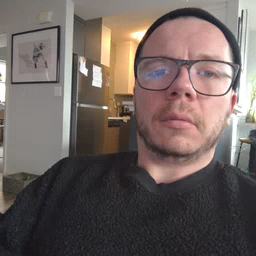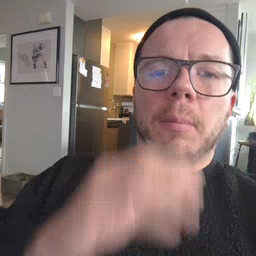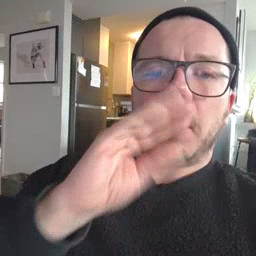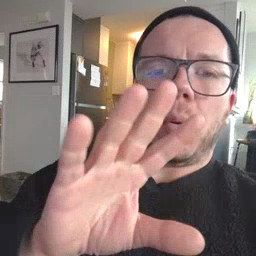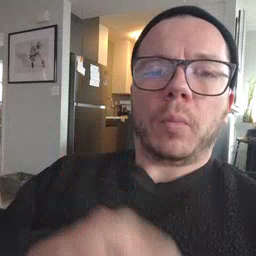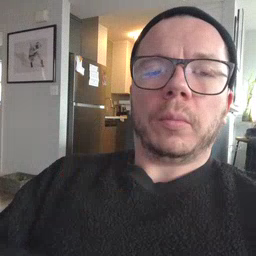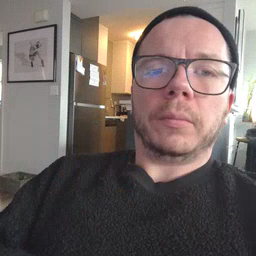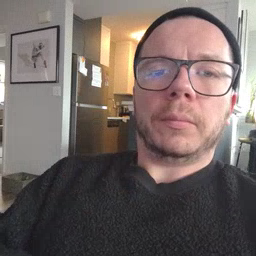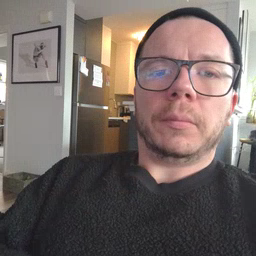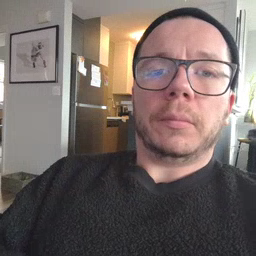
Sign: blow